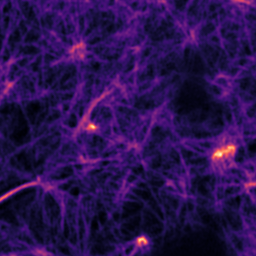
Label: Super-resolution F-actin image